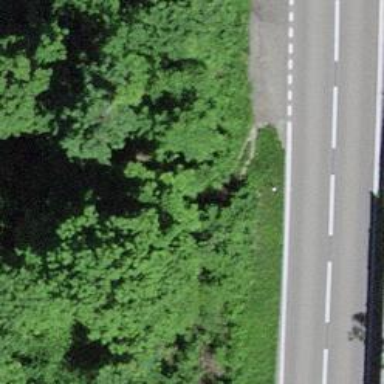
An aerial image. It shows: Set of steps on the road.